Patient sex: F
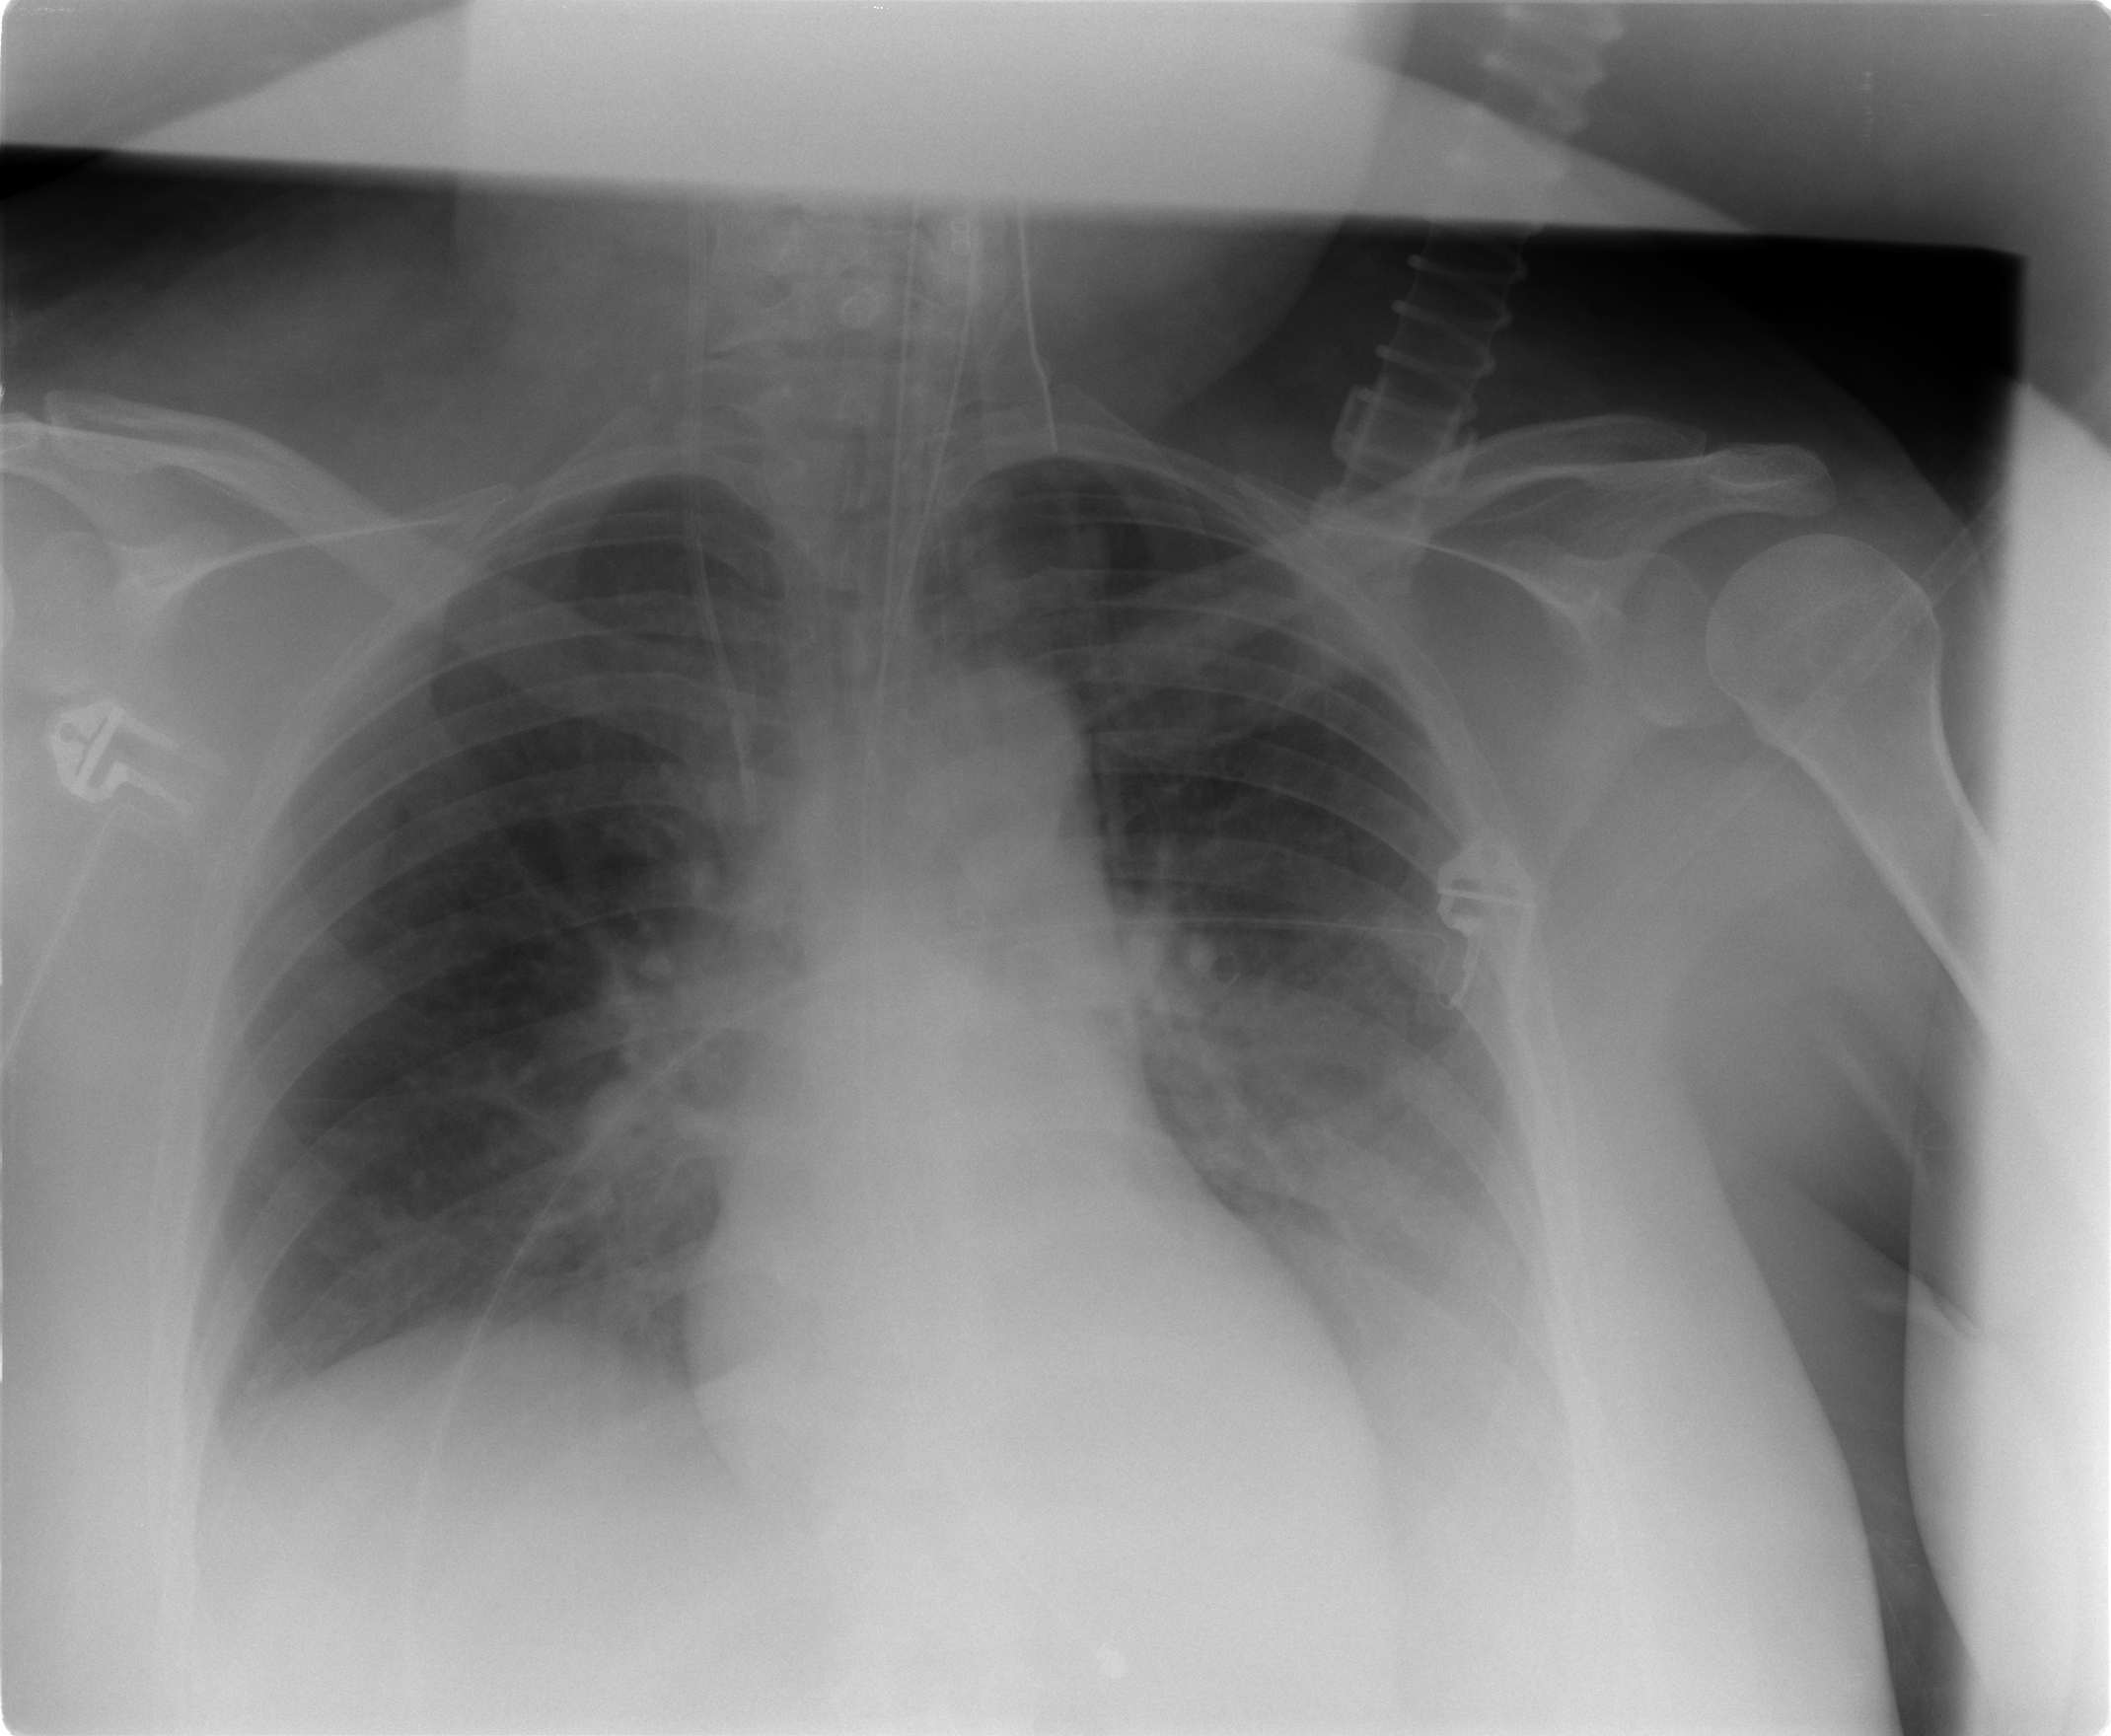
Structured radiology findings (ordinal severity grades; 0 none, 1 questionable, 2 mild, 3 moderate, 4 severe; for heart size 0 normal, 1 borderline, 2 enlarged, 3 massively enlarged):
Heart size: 2
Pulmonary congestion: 2
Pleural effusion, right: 0
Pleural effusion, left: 0
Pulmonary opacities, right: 3
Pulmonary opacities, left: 2
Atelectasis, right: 3
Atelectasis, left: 2